Question: How can one remove unused git bracnhes from Tortoise-Git? These branches have been removed both locally and remotely, i'd like to not see them anymore when using this dropdown

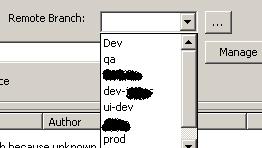
Answer: You need to run 'git remote prune origin'. This will get rid of remote tracking branches which no longer represent a branch on the remote.